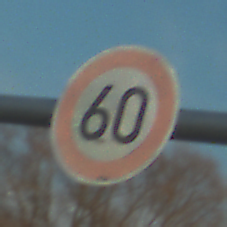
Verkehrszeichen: Geschwindigkeit60
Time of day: SunriseSunset
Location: Outdoor (RoadRail)
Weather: PartlyCloudy
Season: NotSpecified
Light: Natural